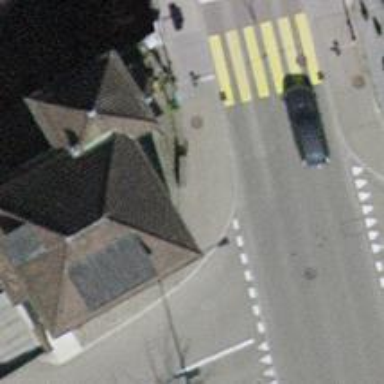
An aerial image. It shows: Asphalt sidewalk.